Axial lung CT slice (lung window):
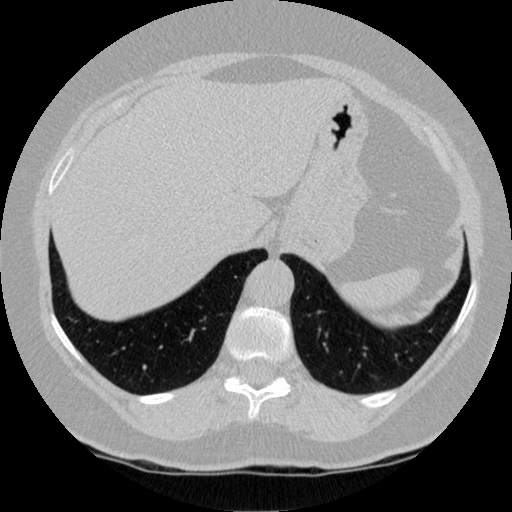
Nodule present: no